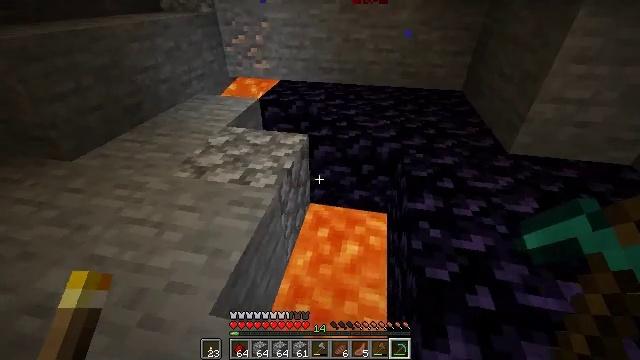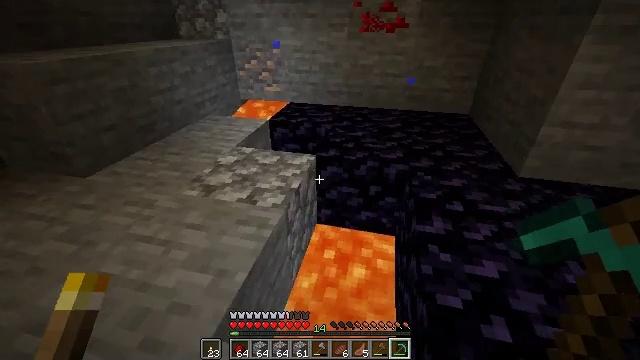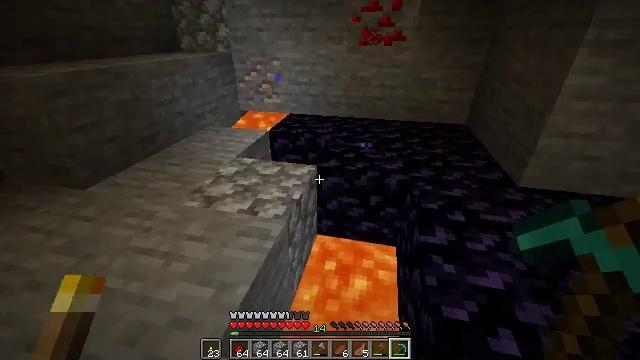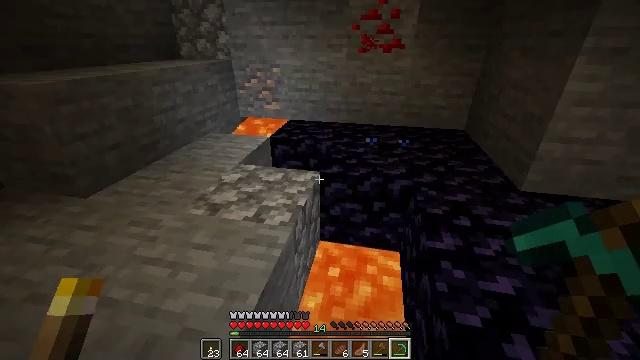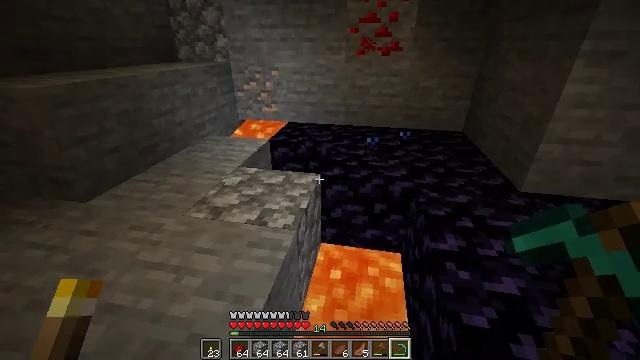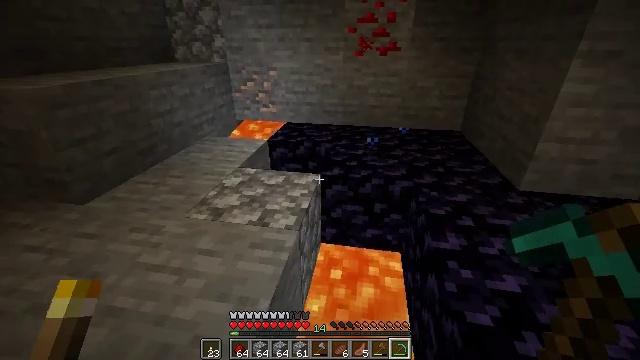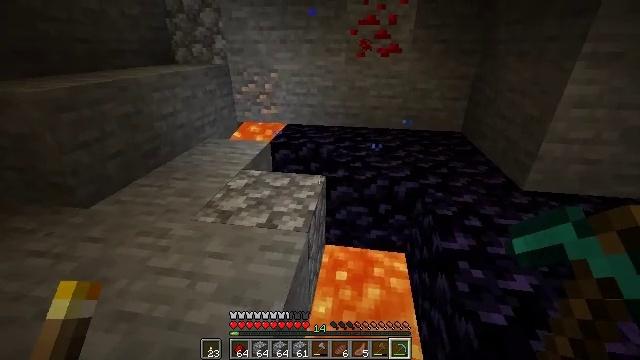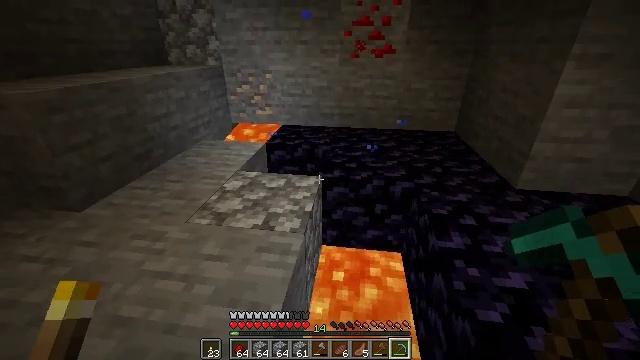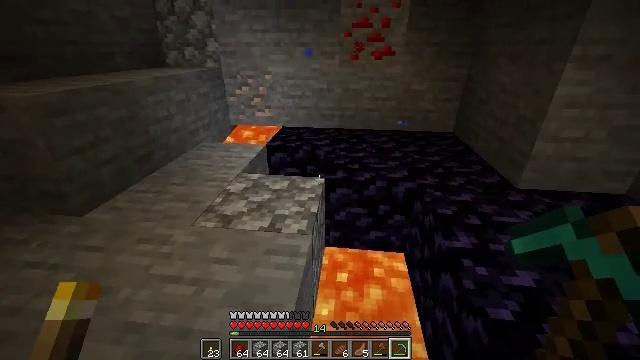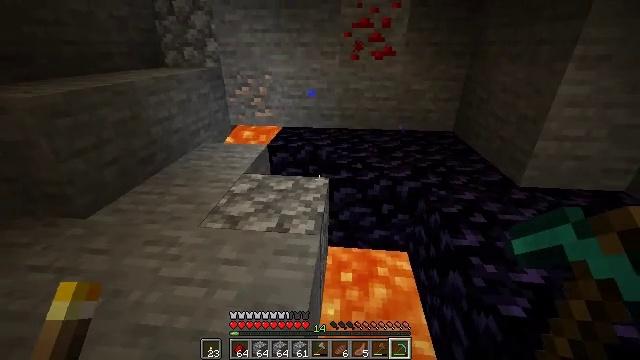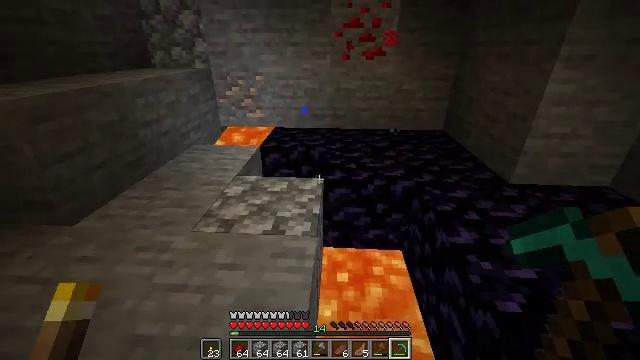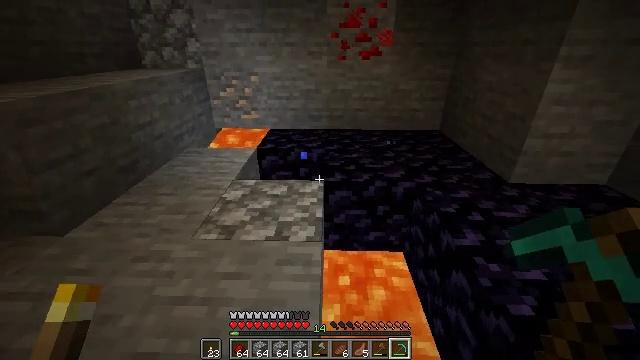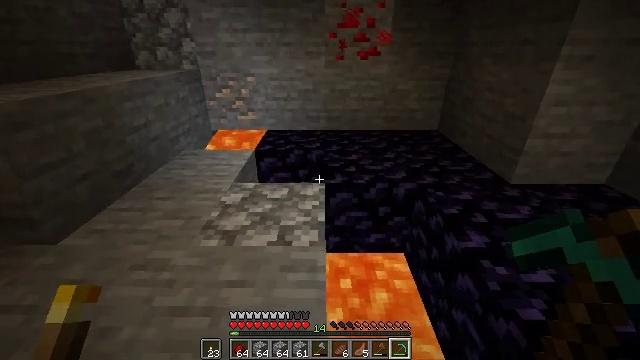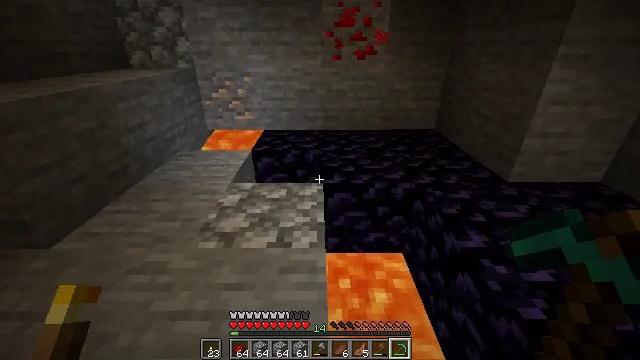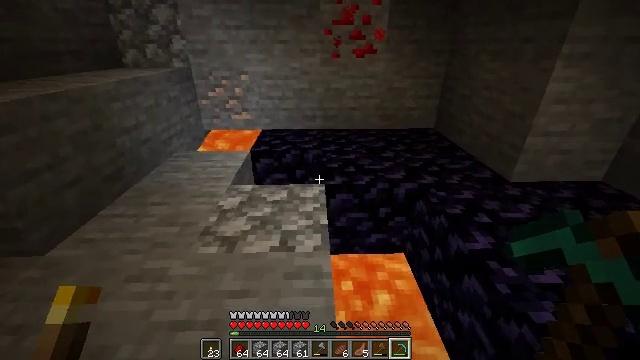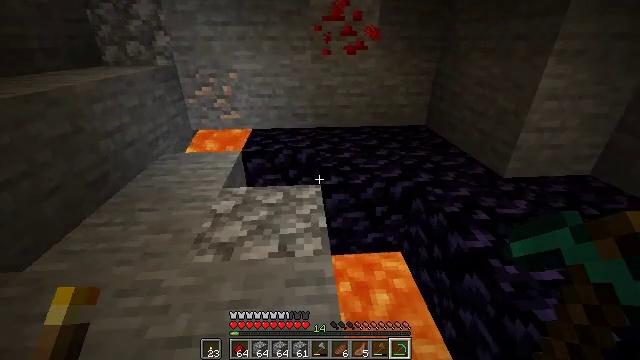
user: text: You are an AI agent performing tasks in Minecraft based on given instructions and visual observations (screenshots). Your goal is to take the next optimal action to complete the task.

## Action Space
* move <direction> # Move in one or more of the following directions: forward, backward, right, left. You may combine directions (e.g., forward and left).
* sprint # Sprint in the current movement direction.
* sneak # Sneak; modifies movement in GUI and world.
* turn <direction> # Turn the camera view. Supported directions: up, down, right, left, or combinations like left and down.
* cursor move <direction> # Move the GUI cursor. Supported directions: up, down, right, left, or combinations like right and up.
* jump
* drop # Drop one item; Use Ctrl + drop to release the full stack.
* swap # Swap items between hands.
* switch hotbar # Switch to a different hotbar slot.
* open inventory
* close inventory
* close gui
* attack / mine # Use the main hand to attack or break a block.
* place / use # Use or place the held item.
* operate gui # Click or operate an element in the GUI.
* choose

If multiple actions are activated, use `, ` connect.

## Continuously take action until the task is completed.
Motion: motion action
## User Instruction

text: Mine the obsidian block.
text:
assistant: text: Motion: move left, sneak, turn left and up
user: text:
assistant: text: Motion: move left, sneak, turn up
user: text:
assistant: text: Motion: move left, sneak, turn right and up
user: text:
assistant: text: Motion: move left, sneak
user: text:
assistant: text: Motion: move left, sneak
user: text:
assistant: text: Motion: move left, sneak
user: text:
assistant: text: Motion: move left, sneak, turn right
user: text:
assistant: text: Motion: move left, sneak, turn right
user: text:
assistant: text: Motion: move left, sneak, turn right
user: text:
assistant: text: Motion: move forward and move left, sneak, turn right
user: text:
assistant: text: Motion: move forward and move left, sneak, turn right
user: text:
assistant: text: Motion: move forward and move left, sneak, turn right
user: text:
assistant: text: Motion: move forward and move left, sneak
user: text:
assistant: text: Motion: move forward and move left, sneak, turn right
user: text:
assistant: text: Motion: move forward and move left, sneak, turn right
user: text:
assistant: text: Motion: move forward and move left, sneak, turn right
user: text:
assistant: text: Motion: move forward and move left, sneak, turn right
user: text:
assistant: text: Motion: move forward and move left, sneak, turn right
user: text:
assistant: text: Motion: move forward and move left, sneak, turn right
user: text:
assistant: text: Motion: move forward and move left, sneak
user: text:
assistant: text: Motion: move forward, sneak
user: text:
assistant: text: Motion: move forward, sneak, turn right
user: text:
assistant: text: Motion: move forward, sneak, turn right
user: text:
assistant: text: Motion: move forward, sneak, turn right
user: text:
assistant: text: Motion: move forward, sneak, turn right and down
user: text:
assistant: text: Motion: move forward, sneak, turn right and down
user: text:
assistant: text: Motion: move forward, sneak
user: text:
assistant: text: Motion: move forward, sneak
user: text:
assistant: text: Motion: move forward, sneak
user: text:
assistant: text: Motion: move forward, sneak